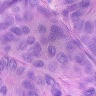
Metastatic tissue present: yes